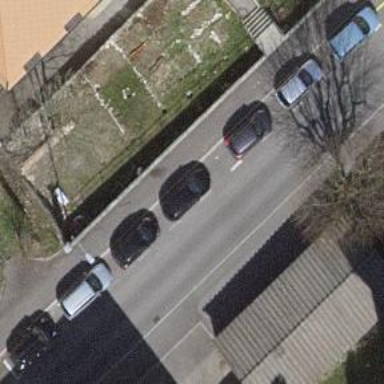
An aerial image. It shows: Street-side parallel parking available at this location.